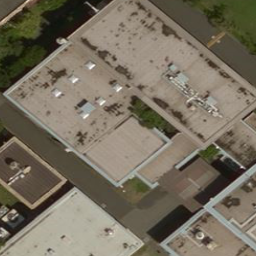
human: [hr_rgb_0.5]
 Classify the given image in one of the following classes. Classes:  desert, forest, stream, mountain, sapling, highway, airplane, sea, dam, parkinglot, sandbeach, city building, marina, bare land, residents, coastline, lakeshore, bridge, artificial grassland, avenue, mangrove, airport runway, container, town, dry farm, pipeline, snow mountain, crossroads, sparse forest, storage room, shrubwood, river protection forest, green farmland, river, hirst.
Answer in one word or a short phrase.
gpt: city building